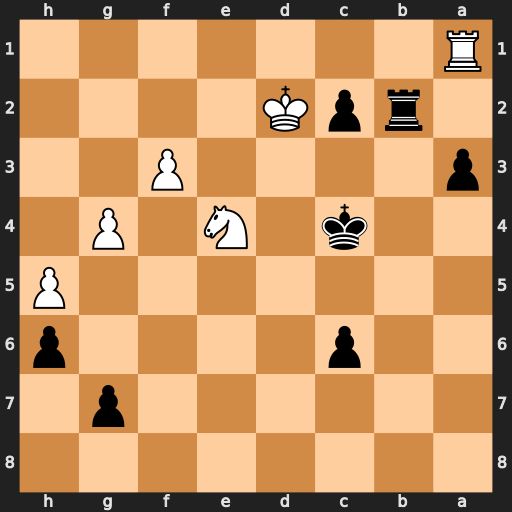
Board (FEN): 8/6p1/2p4p/7P/2k1N1P1/p4P2/1rpK4/R7
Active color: b
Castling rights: -
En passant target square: -
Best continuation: Rb1 Kxc2 Rxa1